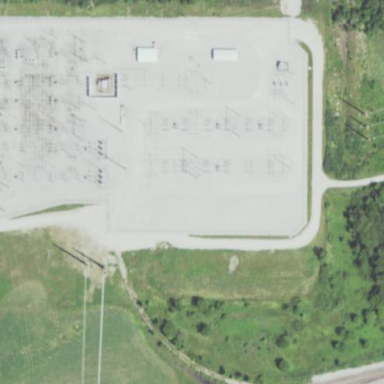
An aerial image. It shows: Power substation primarily used for electricity generation.